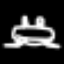
Label: frog